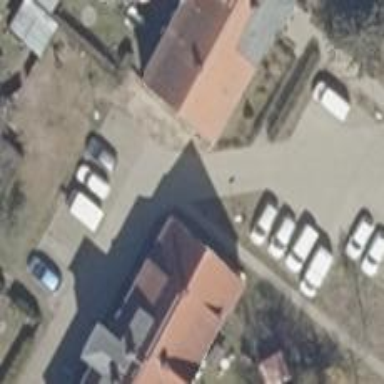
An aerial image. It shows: Driveway.